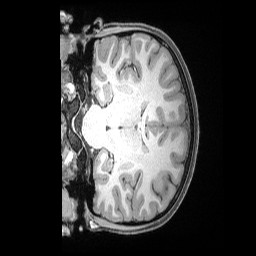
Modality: T1w
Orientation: coronal
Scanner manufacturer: siemens
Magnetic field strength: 3 T
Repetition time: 2.53 s
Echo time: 0.00169 s